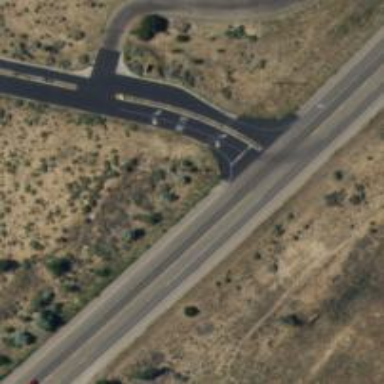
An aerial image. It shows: Solid stop line on the road marking.